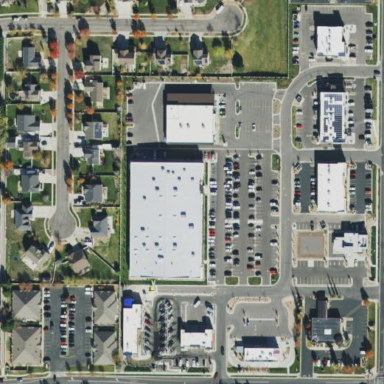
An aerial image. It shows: Retail area.